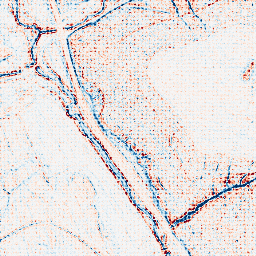
Category: edge_preserving
Decomposition family: bilateral
Decomposition parameters: d: 5
sigma_color: 75
sigma_space: 50
Upsampling method: sinc_blackman
Upsampling parameters: scale: 4
kernel_size: 4
Upsampling scale: 4